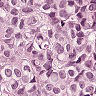
Metastatic tissue present: yes